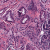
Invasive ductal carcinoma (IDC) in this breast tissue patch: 1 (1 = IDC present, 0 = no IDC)